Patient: sex F, age 46
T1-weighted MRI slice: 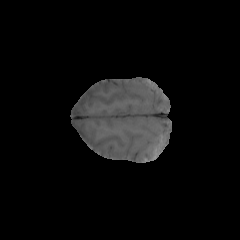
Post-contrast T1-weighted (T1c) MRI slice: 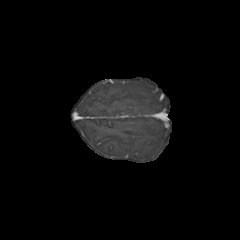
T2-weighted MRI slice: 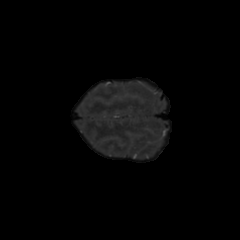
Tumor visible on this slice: no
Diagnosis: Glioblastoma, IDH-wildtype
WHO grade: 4